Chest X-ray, PA view. Patient: 33 years old, sex M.
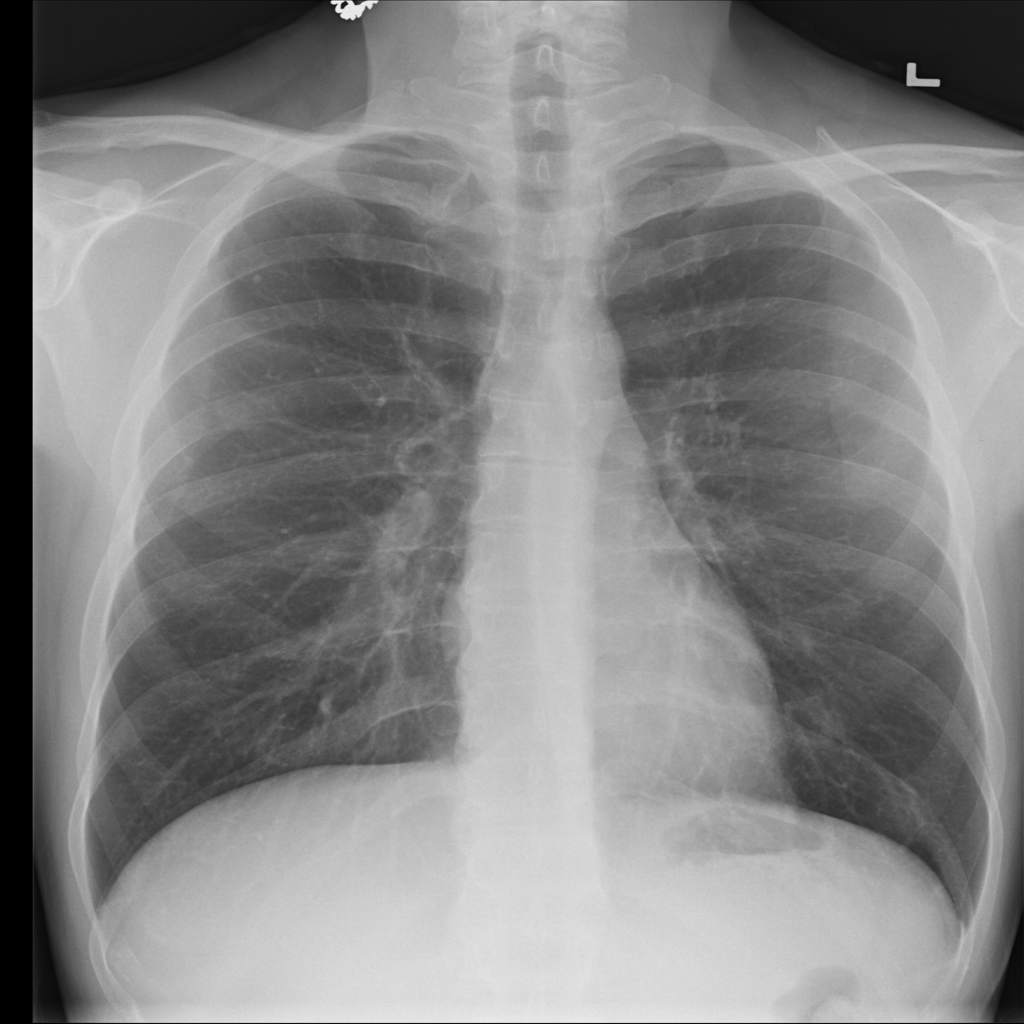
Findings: No Finding